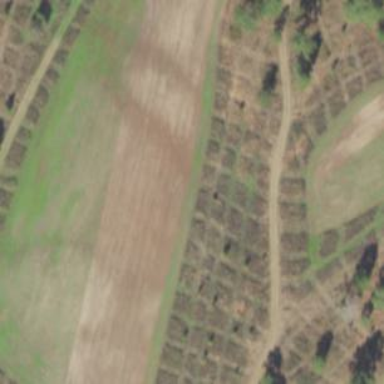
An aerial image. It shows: Orchard.